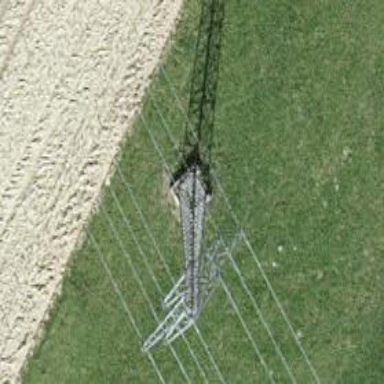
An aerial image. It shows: Power line in the image.